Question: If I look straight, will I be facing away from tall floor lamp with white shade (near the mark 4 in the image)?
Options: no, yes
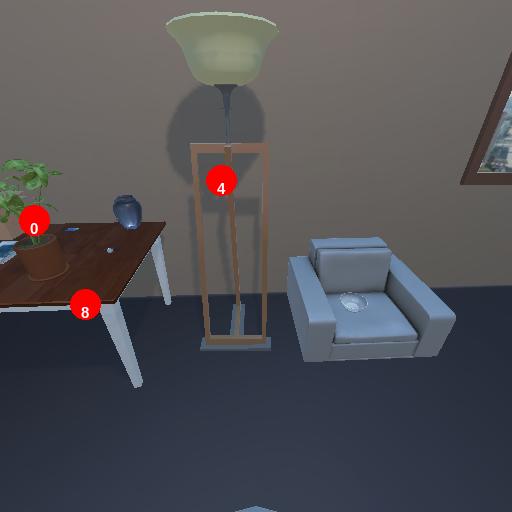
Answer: no